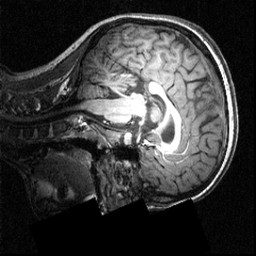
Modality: T1w
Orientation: sagittal
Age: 23
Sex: female
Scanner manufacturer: siemens
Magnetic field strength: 3.951 T
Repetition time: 1.5 s
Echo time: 0.00335 s